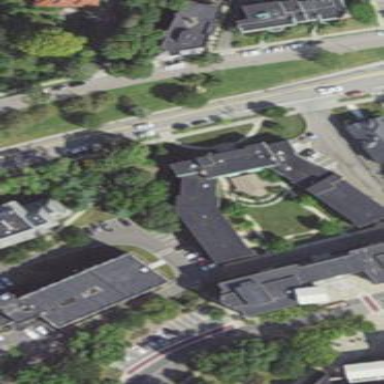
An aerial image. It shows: University dormitory building for residential purposes.